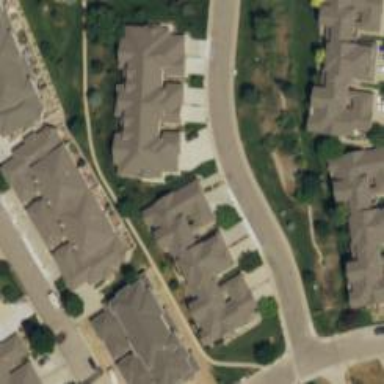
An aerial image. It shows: Asphalt road in residential area.